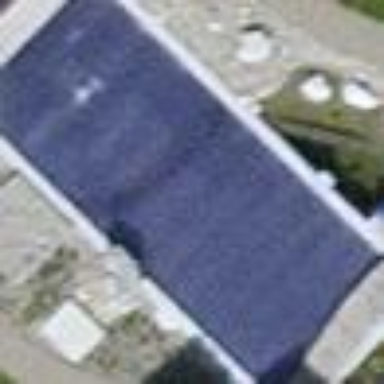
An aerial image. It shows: Outdoor swimming pool on leisure land.